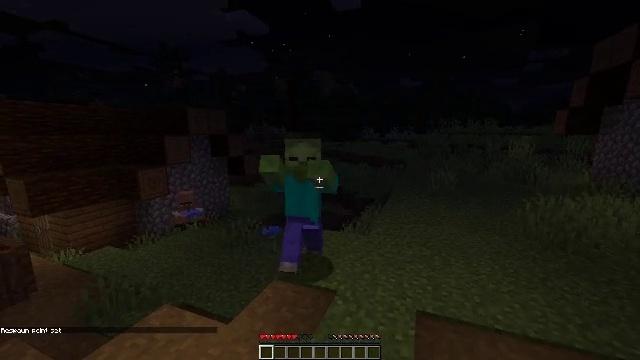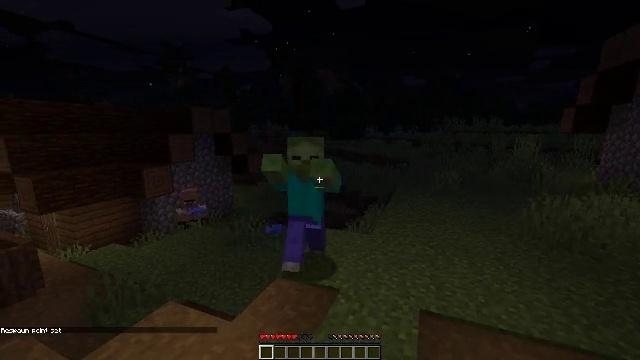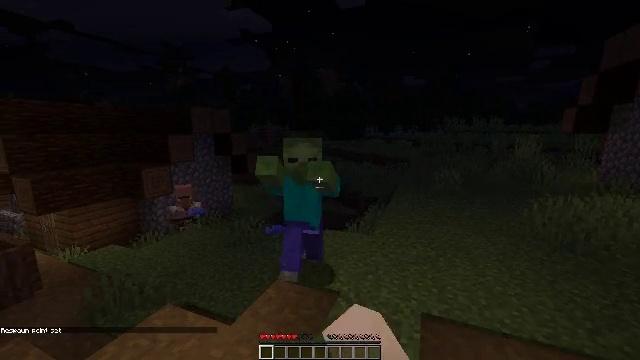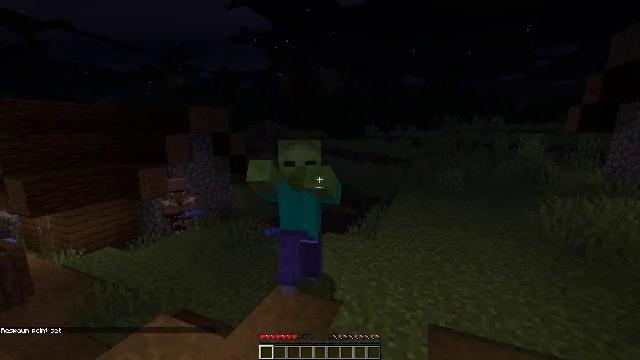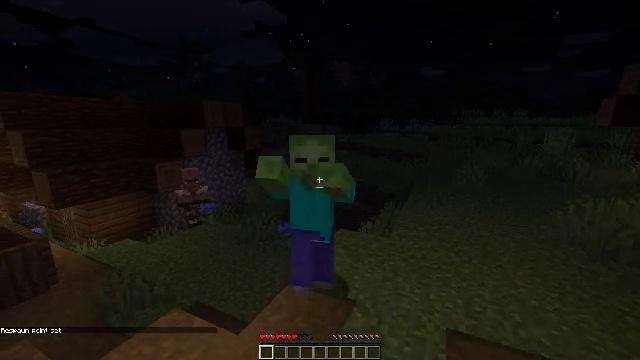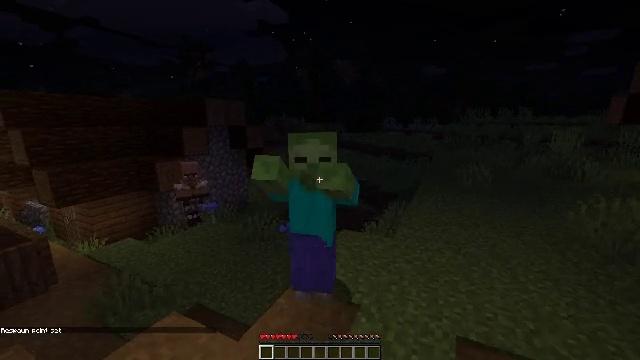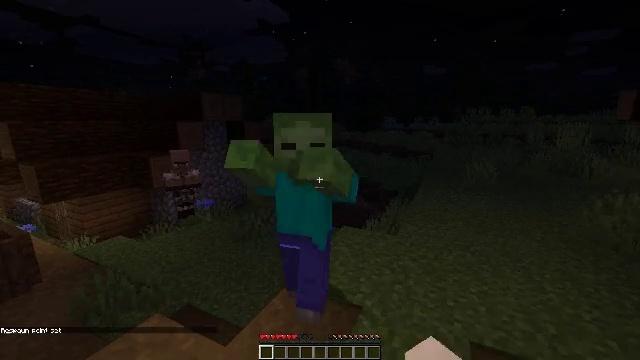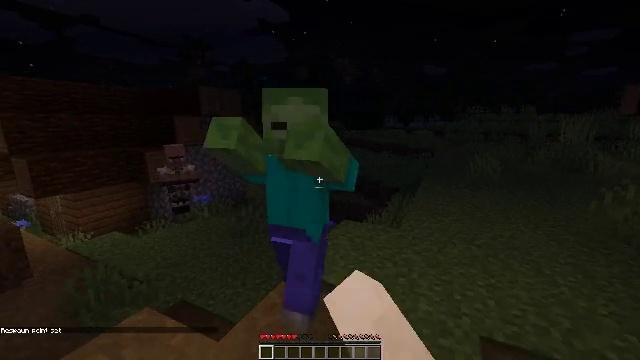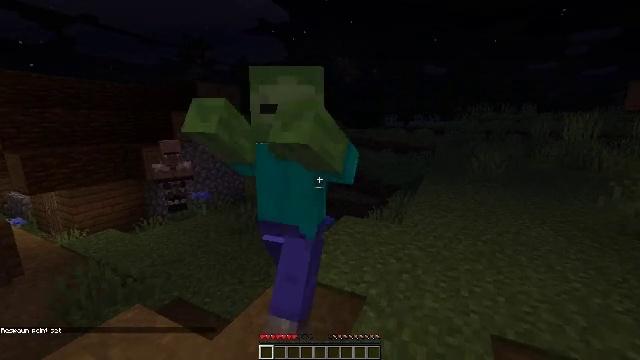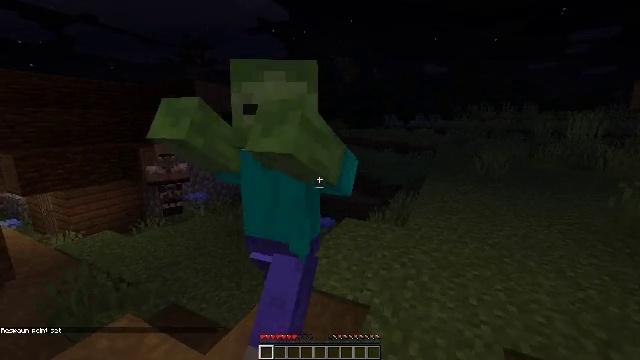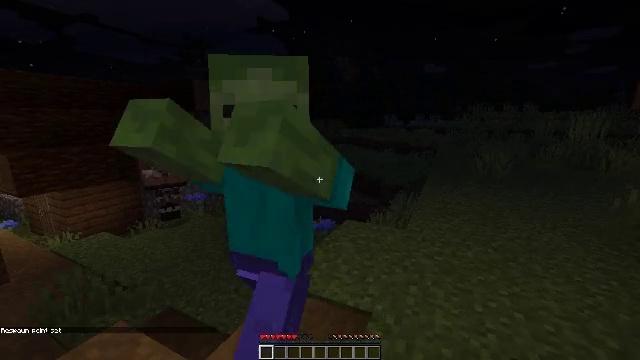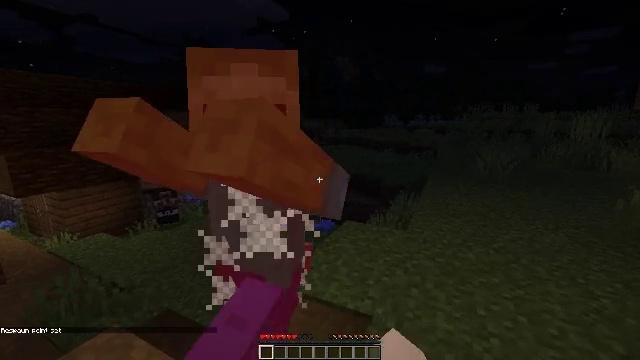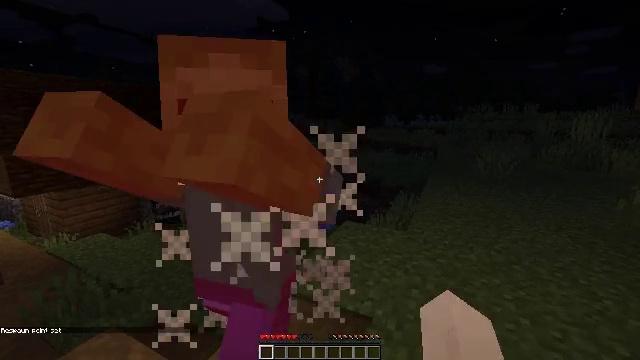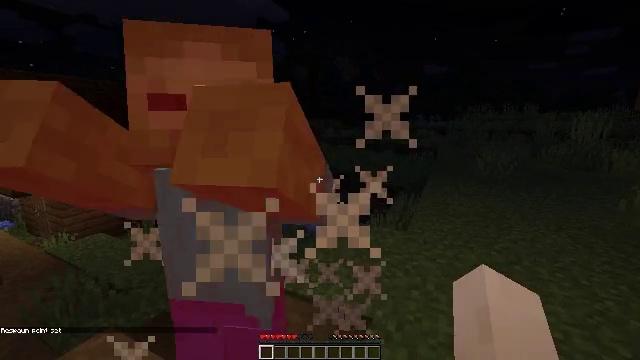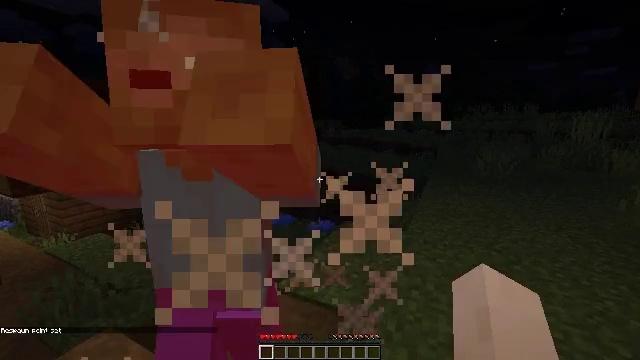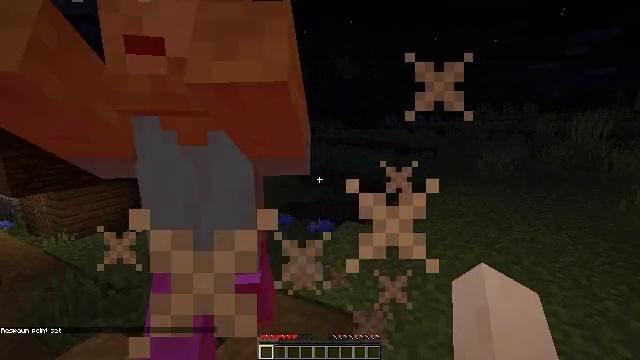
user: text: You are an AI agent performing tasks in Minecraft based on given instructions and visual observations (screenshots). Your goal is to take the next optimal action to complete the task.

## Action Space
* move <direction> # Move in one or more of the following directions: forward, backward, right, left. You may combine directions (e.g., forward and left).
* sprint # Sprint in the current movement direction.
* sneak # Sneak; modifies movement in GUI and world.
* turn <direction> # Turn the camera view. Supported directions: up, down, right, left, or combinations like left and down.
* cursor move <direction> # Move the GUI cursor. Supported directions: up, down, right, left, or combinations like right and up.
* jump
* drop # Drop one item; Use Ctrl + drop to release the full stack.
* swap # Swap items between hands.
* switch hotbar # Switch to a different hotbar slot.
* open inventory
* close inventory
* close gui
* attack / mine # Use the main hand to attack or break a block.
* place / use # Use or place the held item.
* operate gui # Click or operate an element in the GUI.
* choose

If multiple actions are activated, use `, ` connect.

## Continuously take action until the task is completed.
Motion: motion action
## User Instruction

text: Harvest a cornflower from the meadow.
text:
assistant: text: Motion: attack / mine
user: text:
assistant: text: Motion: move forward, attack / mine
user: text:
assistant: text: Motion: move forward, attack / mine
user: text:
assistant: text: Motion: move forward, turn left and down, attack / mine
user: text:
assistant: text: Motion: move forward
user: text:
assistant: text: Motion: move forward, attack / mine
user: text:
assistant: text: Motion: move forward, attack / mine
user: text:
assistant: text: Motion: attack / mine
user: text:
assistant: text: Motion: attack / mine
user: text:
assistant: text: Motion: attack / mine
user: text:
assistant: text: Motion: attack / mine
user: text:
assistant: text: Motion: attack / mine
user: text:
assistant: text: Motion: attack / mine
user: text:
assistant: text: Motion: attack / mine
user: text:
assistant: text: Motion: attack / mine
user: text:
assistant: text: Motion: turn left, attack / mine
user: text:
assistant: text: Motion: turn left and down, attack / mine
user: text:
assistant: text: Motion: no_op
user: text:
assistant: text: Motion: attack / mine
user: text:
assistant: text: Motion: attack / mine
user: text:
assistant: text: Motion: turn left, attack / mine
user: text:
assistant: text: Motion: no_op
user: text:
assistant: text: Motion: no_op
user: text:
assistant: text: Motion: attack / mine
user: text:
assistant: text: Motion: attack / mine
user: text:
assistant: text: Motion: attack / mine
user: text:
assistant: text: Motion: turn left and up
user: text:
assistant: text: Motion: attack / mine
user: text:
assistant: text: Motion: attack / mine
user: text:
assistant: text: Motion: attack / mine